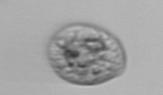
Label: Amoeba